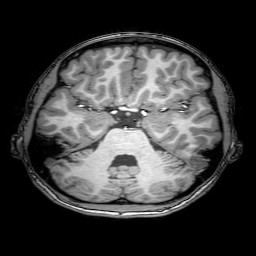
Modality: T1w
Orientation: coronal